Field crop: maize
Growth stage: 2
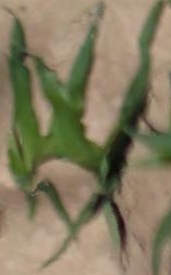
Species: maize